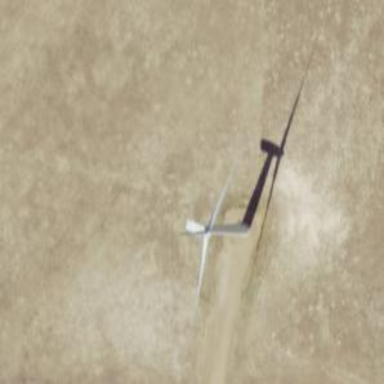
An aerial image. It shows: Wind generator in the form of horizontal axis wind turbine.